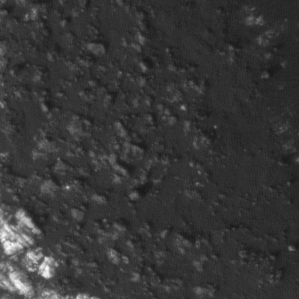
Label: non_frost